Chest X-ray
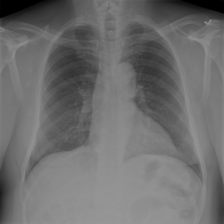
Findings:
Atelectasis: negative
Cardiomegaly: negative
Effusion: negative
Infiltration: negative
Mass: negative
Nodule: negative
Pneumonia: negative
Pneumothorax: negative
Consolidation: negative
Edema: negative
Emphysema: negative
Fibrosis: negative
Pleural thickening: negative
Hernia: negative